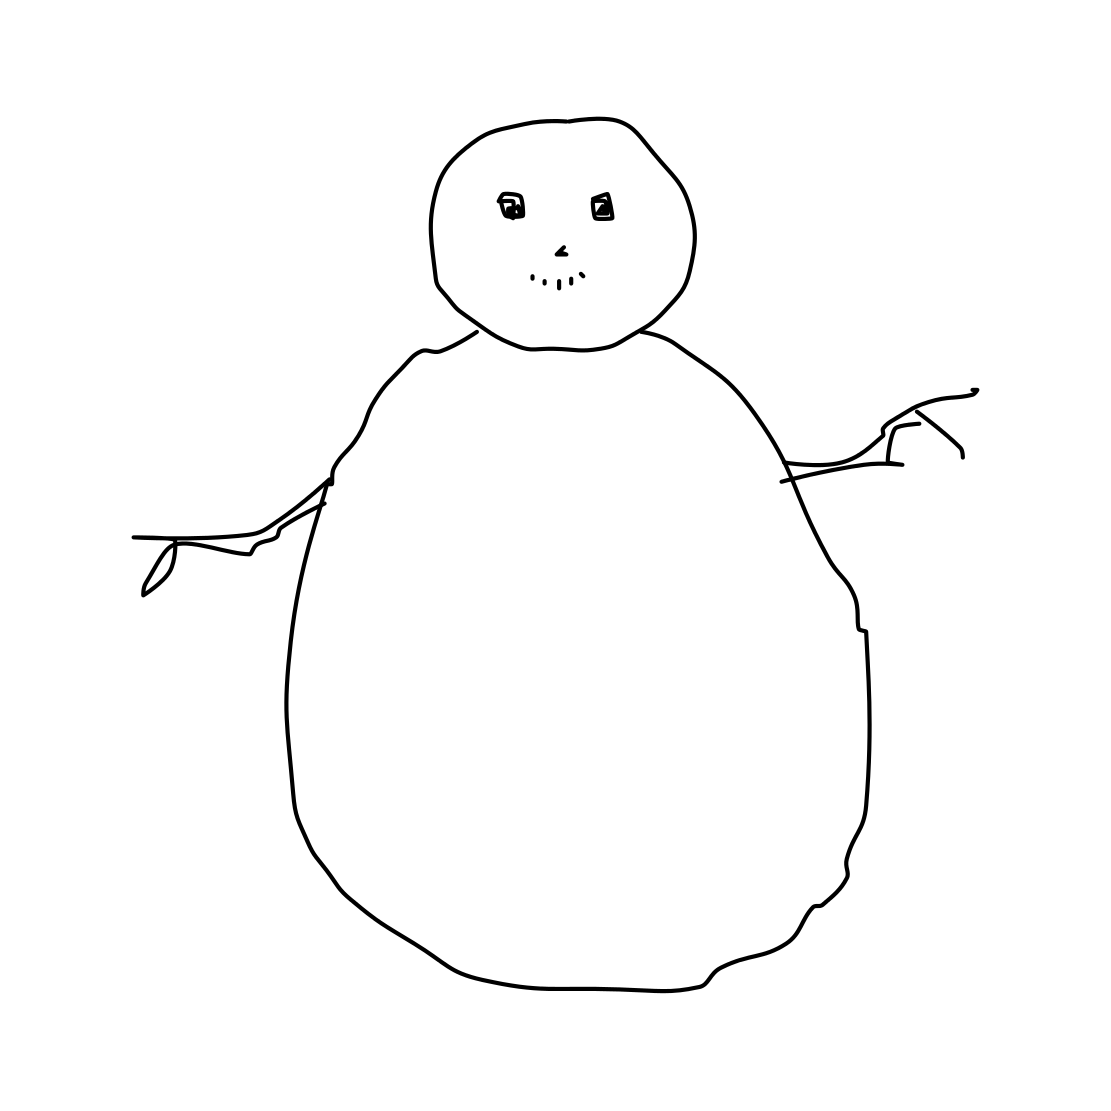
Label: snowman